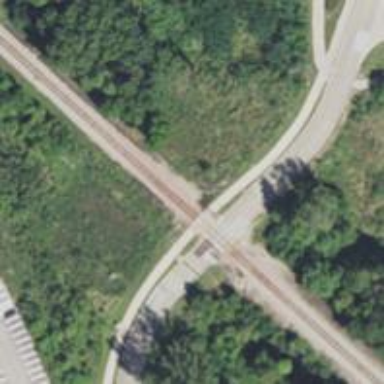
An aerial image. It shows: Crossing for the railway.